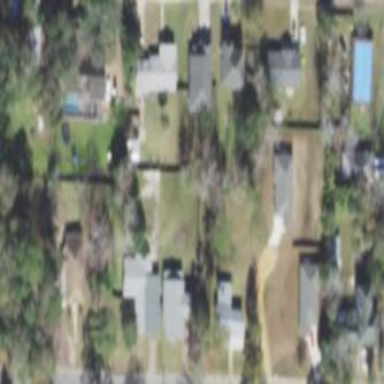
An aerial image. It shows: Single-family residential area.